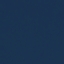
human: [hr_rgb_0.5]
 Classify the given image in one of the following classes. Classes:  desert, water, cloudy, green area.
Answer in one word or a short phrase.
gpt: water